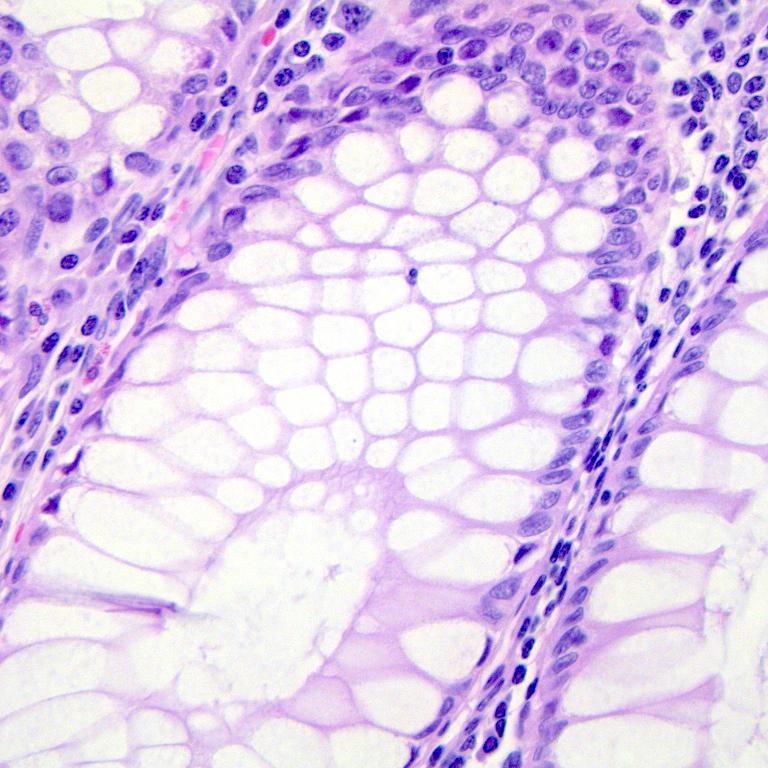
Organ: colon
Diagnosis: benign